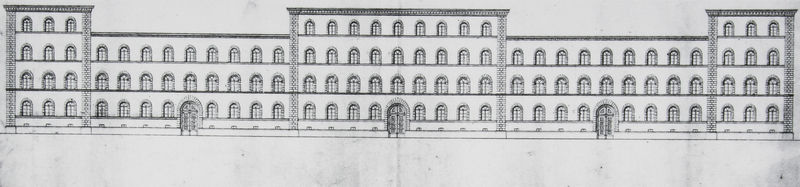
Titel: Damenstiftgebäude München, Aufriss
Künstler: Friedrich von Gärtner
Standort: München
Institution: Architekturmuseum der Technischen Universität
Schlagwörter: flügel, weiß, fenster, grau, schwarz, skizze, zeichnung, dach, gebäude, haus, schloss, architektur, lang, rahmen, stein, front, frontal, renaissance, schräg, papier, ansicht, bogen, fassade, türen, studie, dächer, ziegel, grafik, graphik, rundbogen, querformat, symmetrie, tor, bögen, eingang, eingänge, höhe, eckig, münchen, palast, palazzo, symmetrisch, umrahmung, stich, schwarzweiß, entwurf, portal, rustika, tore, fensterreihen, gefängnis, portale, risalit, seitenschiff, mauern, frontansicht, etagen, geschosse, plan, kellerfenster, breit, kupferstich, stockwerke, gestreckt, symetrisch, drittes reich, kaserne, grundriss, aufriss, bauzeichnung, flachdach, mittelrisalit, gesamtansicht, gesimse, länge, fensterachse, gliederung, verwaltung, aussenfassade, genster, mitteltrakt, seitentrakt, hauptgebäude, hauptfront, ansrtalt, gerase, palast#, bootflügel